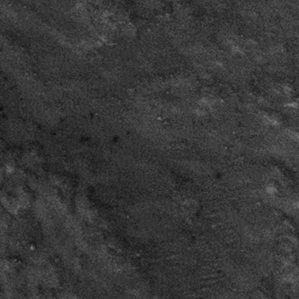
Label: frost